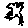
Label: bird